Question: I am fairly new to PowerBi,
I am trying to select the top 3 values from a table but only use specific column values. My instinct is to create a measure for each row. Here is a sample table of the data.

I've tried this but don't know enough of DAX to know how to go any further. I am able to select the top 1 value, but if I change N to 3 it doesnt work. Even if I can choose the second value instead of just the first one would help. Some sort of row index or number in an array fashion.
row[1][name]
'''
LowestSpenders =
"The lowest spenders for the day are "
&
CALCULATE(
VALUES(Top3Low[Name]),
TOPN(1, Top3Low, Top3Low[Spent], DESC)
)
'''
I have also tried this
'''
LowestSpenders =
"The lowest spenders for the day are "
&
CONCATENATEX(
Top3Lost,
VALUES(Top3Lost[ClientName]),
",",
Top3Lost[LastYear],
DESC
)
'''
I want to select the names of the people based on their positions in the table and include them in a dynamic text measure.
Something like this.
"The lowest spenders for the day are: Bob, John and Mark"
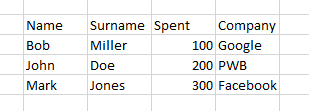
Answer: How about something like this? Rank all the names and then pick out whatever ranks you want.
'''
LowestSpenders =
VAR Summary =
SUMMARIZE (
Top3Low,
Top3Low[Name],
"Rank", RANK.EQ ( Top3Low[Spent], Top3Low[Spent], 1 )
)
RETURN
CONCATENATEX (
FILTER ( Summary, [Rank] IN { 1, 2, 3 } ),
[Name],
", "
)
'''
Instead of '[Rank] IN { 1, 2, 3 }', you can substitute whatever criterion you want, for example, '[Rank] = 2' or '[Rank] > 2 && [Rank] < 5'.